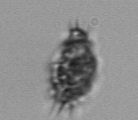
Label: Dictyocha